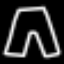
Label: pants